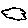
Label: cloud